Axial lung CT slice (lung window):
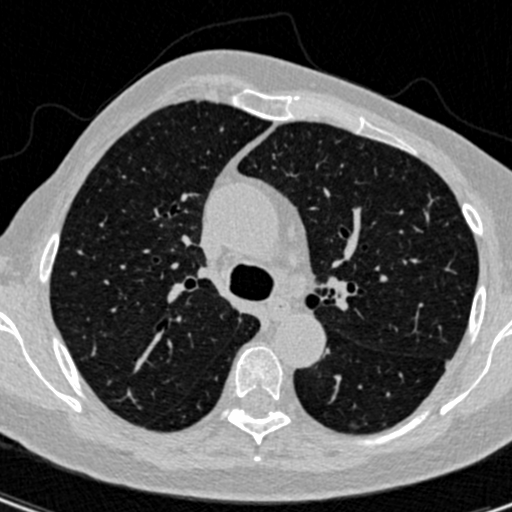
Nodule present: no